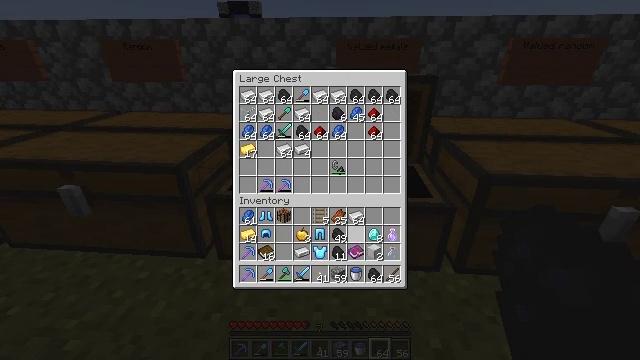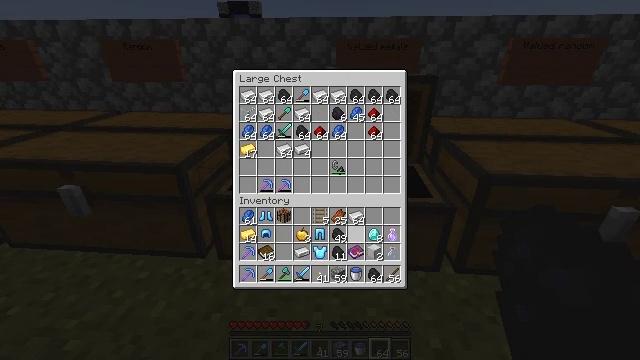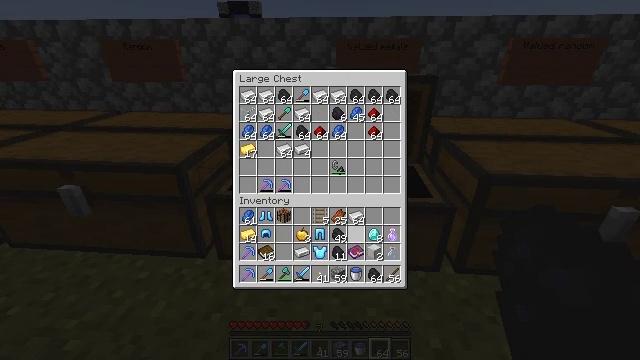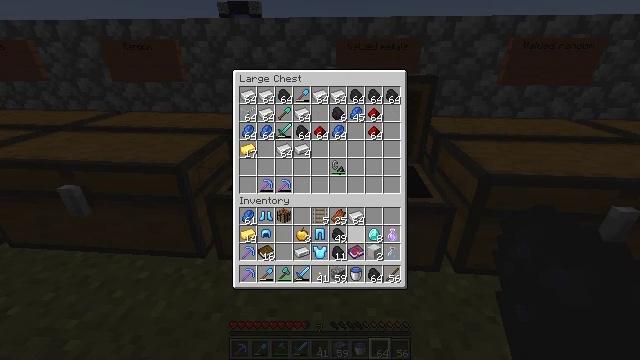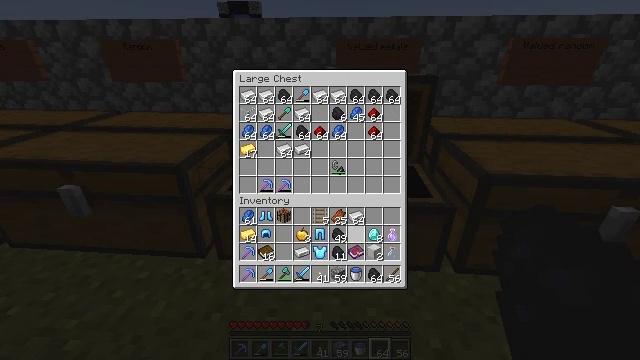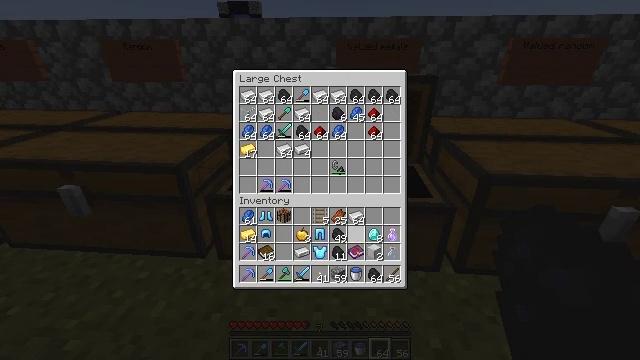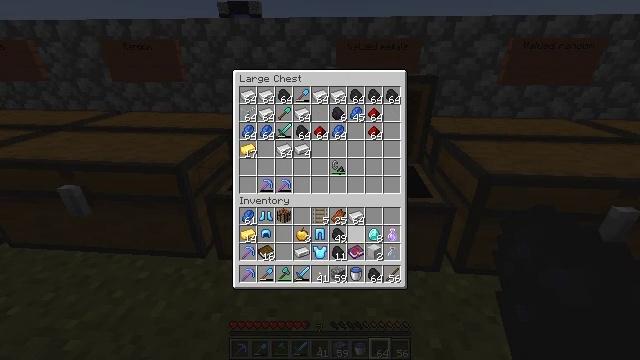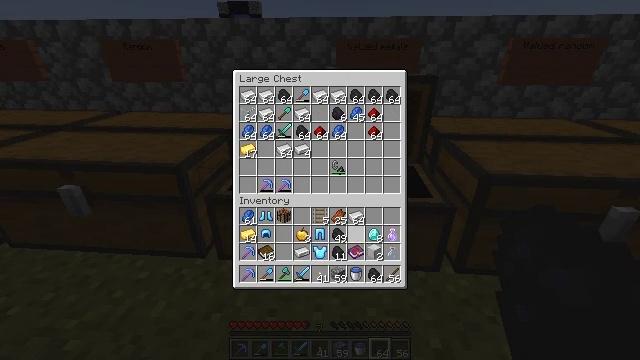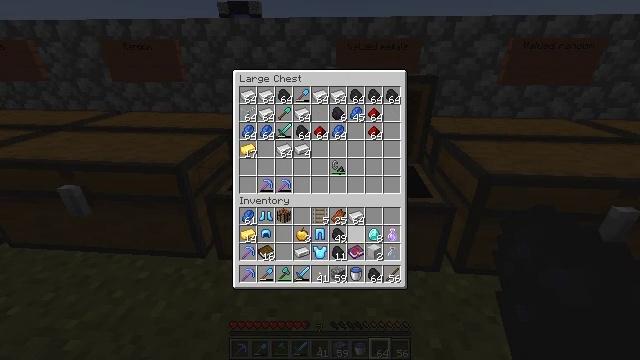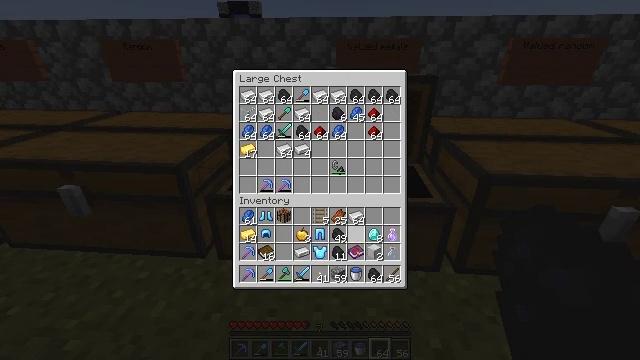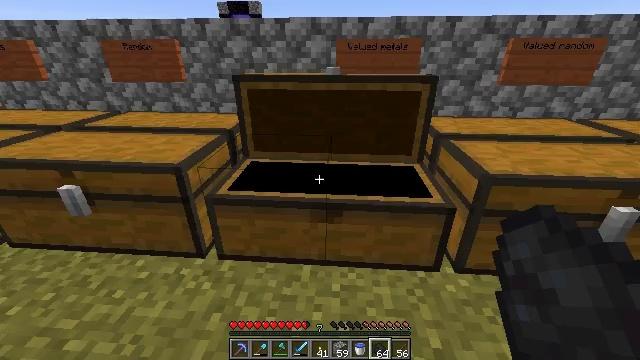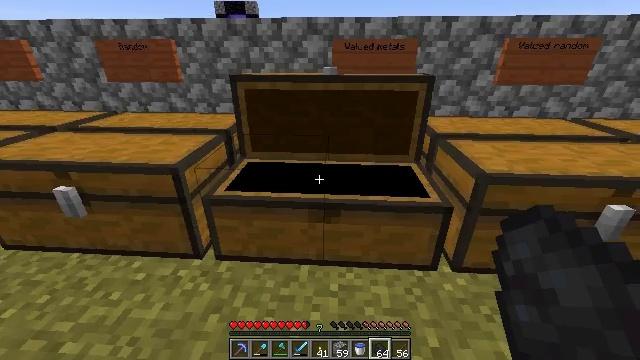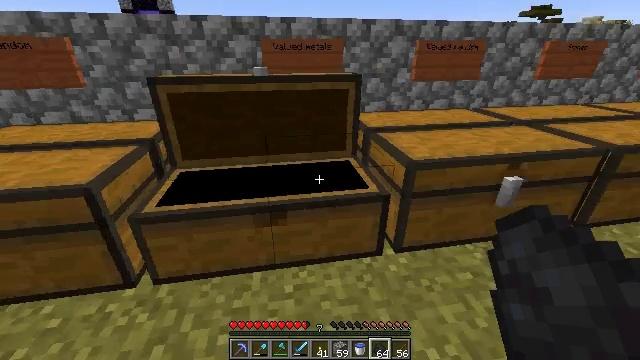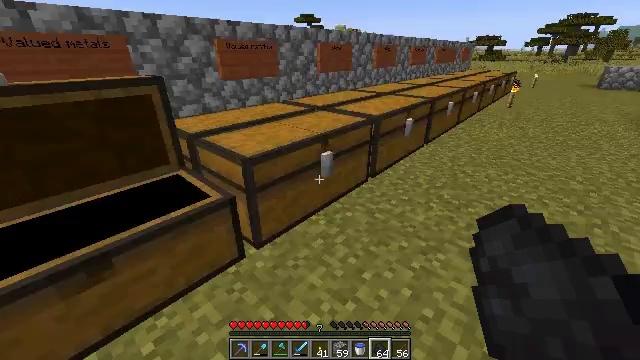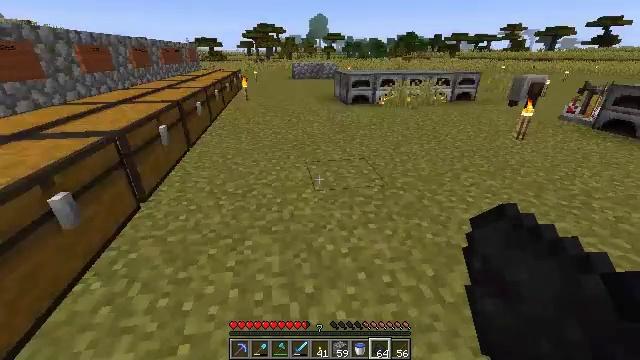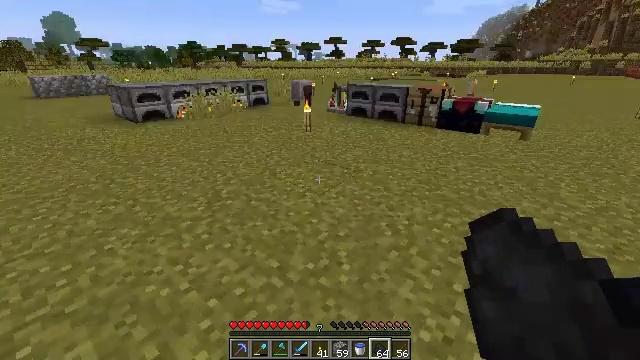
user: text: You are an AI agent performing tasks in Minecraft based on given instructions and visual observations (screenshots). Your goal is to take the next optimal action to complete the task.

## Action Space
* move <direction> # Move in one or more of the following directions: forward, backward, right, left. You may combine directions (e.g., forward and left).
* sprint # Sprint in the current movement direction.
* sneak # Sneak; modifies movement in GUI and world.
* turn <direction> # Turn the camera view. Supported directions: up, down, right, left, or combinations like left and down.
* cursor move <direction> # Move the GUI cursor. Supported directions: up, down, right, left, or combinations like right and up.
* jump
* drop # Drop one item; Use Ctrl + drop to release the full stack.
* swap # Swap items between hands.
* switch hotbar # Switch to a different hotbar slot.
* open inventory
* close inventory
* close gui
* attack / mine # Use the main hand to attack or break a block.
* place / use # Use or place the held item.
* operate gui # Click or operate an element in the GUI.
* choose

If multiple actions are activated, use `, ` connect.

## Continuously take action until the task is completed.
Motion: motion action
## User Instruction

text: Open your crafting grid to make a fermented spider eye.
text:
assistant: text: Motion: no_op
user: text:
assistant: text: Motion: no_op
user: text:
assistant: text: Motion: no_op
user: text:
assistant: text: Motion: no_op
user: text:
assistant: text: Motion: no_op
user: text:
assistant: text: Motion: no_op
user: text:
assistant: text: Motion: no_op
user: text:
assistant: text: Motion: no_op
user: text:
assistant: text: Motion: no_op
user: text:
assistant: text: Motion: no_op
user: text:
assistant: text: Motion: close gui
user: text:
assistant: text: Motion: turn right
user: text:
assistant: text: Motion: turn right
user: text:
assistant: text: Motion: turn right
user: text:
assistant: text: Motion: move right, turn right and up
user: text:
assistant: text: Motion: move right, turn right and up
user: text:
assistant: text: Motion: move right, turn right
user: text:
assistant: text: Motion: move forward and move right, turn left
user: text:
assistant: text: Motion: move forward and move right
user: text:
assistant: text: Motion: move forward and move right
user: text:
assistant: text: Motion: move forward and move right
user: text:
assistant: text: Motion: move forward
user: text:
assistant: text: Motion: move forward
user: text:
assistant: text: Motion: move forward
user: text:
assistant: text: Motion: move forward
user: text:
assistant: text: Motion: move forward
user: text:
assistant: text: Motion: move forward
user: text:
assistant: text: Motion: move forward
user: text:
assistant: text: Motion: move forward
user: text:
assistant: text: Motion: move forward